Question: So I'm binding a list of custom business objects to a Rad chart, for this instance, an overview of monthly revenue for a year. The dates that I'm setting for the X-axis Label aren't rendered as what I've set them at all.
Here's my basic code, you can see that get a list of objects for a given year. The object has different properties, but the main ones for this scenario are and .
'''
List<monthLedger> year = getYearRevenueByMonth(2011);
DataSeries ser = new DataSeries();
foreach(monthLedger month in year)
{
ser.Add(new DataPoint
{
YValue = Convert.ToDouble(month.Revenue_Amount),
Label = month.Revenue_Amount.ToString("0.00###"),
XValue = month.Full_Date.ToOADate()
});
}
radChart1.DefaultView.ChartArea.AxisX.IsDateTime = true;
radChart1.DefaultView.ChartArea.AxisX.AutoRange = true;
radChart1.DefaultView.ChartArea.AxisX.DefaultLabelFormat = "dd-MMM";
radChart1.DefaultView.ChartArea.DataSeries.Add(ser);
'''
Here is the data that I would get in the list for 2011 (Full_Date || Revenue_Amount):
- - - - - - - - - - - -
What I expect to get is a nice chart with 12 months, but 13 columns end up being graphed and the dates labeled are not at all the same as the ones I've converted to OLE Automation Date.
I've attached a screenshot of the graphic result:

What am I doing wrong?
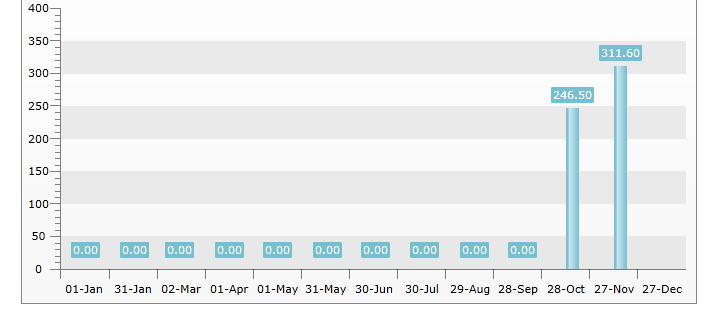
Answer: As I can see from your Image the Chart plots the bars with Step of 30 days. This is caused by the Automatic Range of the XAxis. Since the Chart cannot define a punctual step of 1 month (the months has different number of days), the XAxis automatically defined that 30 days is the most appropriate.
Setting a manual range won't help you so I suggest that you use an XCategory instead of XValue:
'''
foreach(monthLedger month in year)
{
ser.Add(new DataPoint
{
YValue = Convert.ToDouble(month.Revenue_Amount),
Label = month.Revenue_Amount.ToString("0.00###"),
XCategory = month.Full_Date
});
}
'''
You can remove this - radChart1.DefaultView.ChartArea.AxisX.IsDateTime = true;
as it is not needed any more.
Cheers,
Evgenia